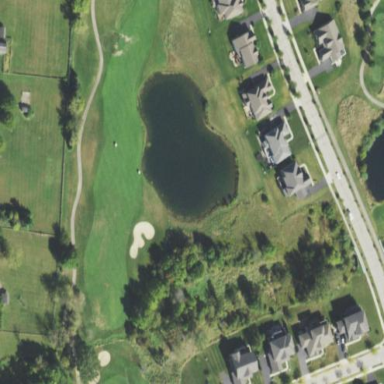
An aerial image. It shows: Water hazard on golf course. The hazard is natural water feature.